Question: I've inherited the Control class to create a custom user control used to put some shapes, I would like to draw a triangle inside the control counds and I'm drawing an inner border in the triangle but I have messed my head with the pointers, I can't find the right calculation of the points (maths are not my speciality) then instead a triangle I get this ugly figure:

Below is the relevant part of the code that draws the lines, the problem I think is the fourth 'PointF'
> Notes
'p' object is the 'Pen' instance that I use to draw the lines.
The 'BorderWidth' property of the property grid in the image above is just to set the 'p.Width'
> Code
'''
Case Figures.Triangle
Dim trianglePoints As PointF() =
{
New PointF(p.Width / 4.0F, CSng(Me.Height) + (p.Width / 2.0F)),
New PointF(CSng(Me.Width) / 2.0F, p.Width),
New PointF(CSng(Me.Width) - (p.Width / 4.0F), CSng(Me.Height) + (p.Width / 2.0F)),
New PointF(-CSng(Me.Height) + p.Width, CSng(Me.Width / 2) - p.Width)
}
Using gp As New Drawing2D.GraphicsPath(FillMode.Alternate)
gp.AddLines(trianglePoints)
gp.CloseFigure()
With e.Graphics
If Not Me._InnerColor = Color.Transparent Then
Using b As New SolidBrush(Me._InnerColor)
.FillPath(b, gp)
End Using
End If
.DrawLines(p, trianglePoints)
End With
End Using
'''
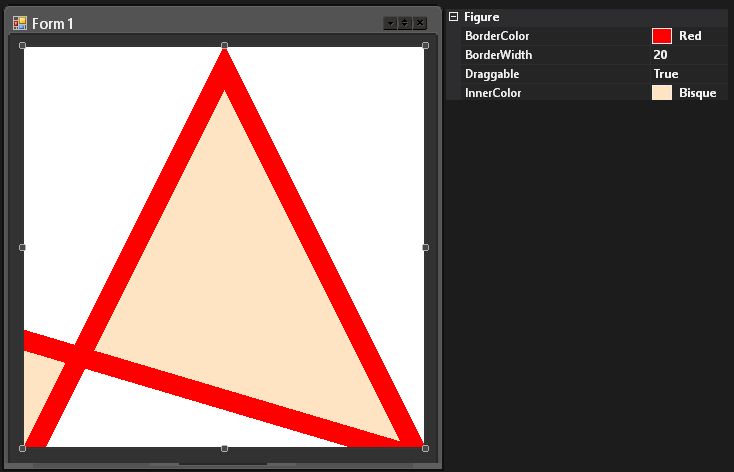
Answer: The last element of the array must be same as first (to close the figure)
'''
Dim trianglePoints As PointF() =
{
New PointF(p.Width / 2.0F, CSng(Me.Height) - (p.Width / 2.0F)),
New PointF(CSng(Me.Width) / 2.0F, p.Width / 2F),
New PointF(CSng(Me.Width) - (p.Width / 2.0F), CSng(Me.Height) - (p.Width / 2.0F)),
New PointF(p.Width / 2.0F, CSng(Me.Height) - (p.Width / 2.0F))
}
'''